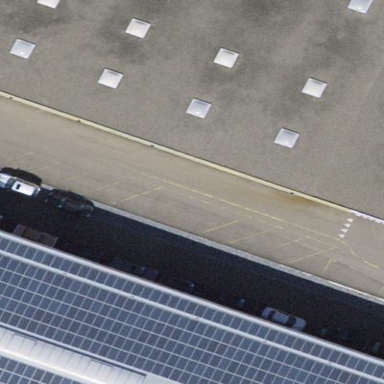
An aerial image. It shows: Solar photovoltaic panel generator.